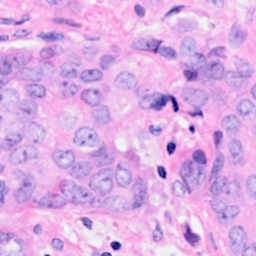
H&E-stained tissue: Breast